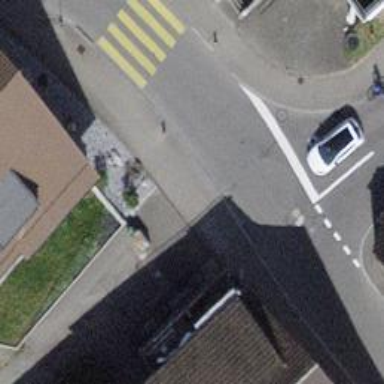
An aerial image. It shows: Bus stop with platform for public transport.